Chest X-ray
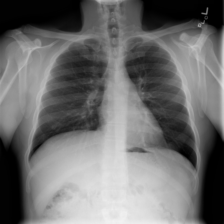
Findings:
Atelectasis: negative
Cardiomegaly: negative
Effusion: negative
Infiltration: negative
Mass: negative
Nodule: negative
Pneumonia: negative
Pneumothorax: negative
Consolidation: negative
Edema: negative
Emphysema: negative
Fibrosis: negative
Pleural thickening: negative
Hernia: negative